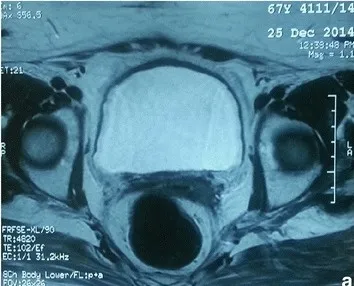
A-c A pelvis MRI showed a centrally pelvic recurrence of the vaginal cuff. Axial.
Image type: radiology (mri)